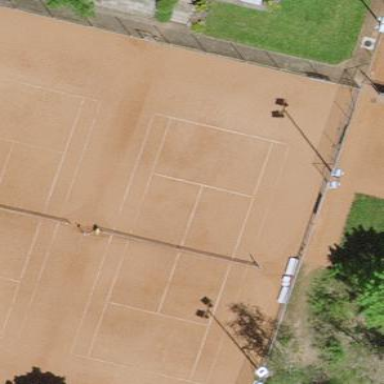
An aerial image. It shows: Tennis court on the leisure land pitch.